Question: I have the following code:
'''
import numpy as np
if __name__ == "__main__":
m = np.matrix([[1, 0, 0],
[0, 1, 0],
[0, 0, 1]])
print(m)
'''
The code runs as expected, but PyCharm seems to think that 'matrix' is not callable. See screenshot.

Since the code runs, clearly 'matrix' is callable. So what's PyCharm complaining about? Am I in the wrong here or is PyCharm? How do I suppress this error?
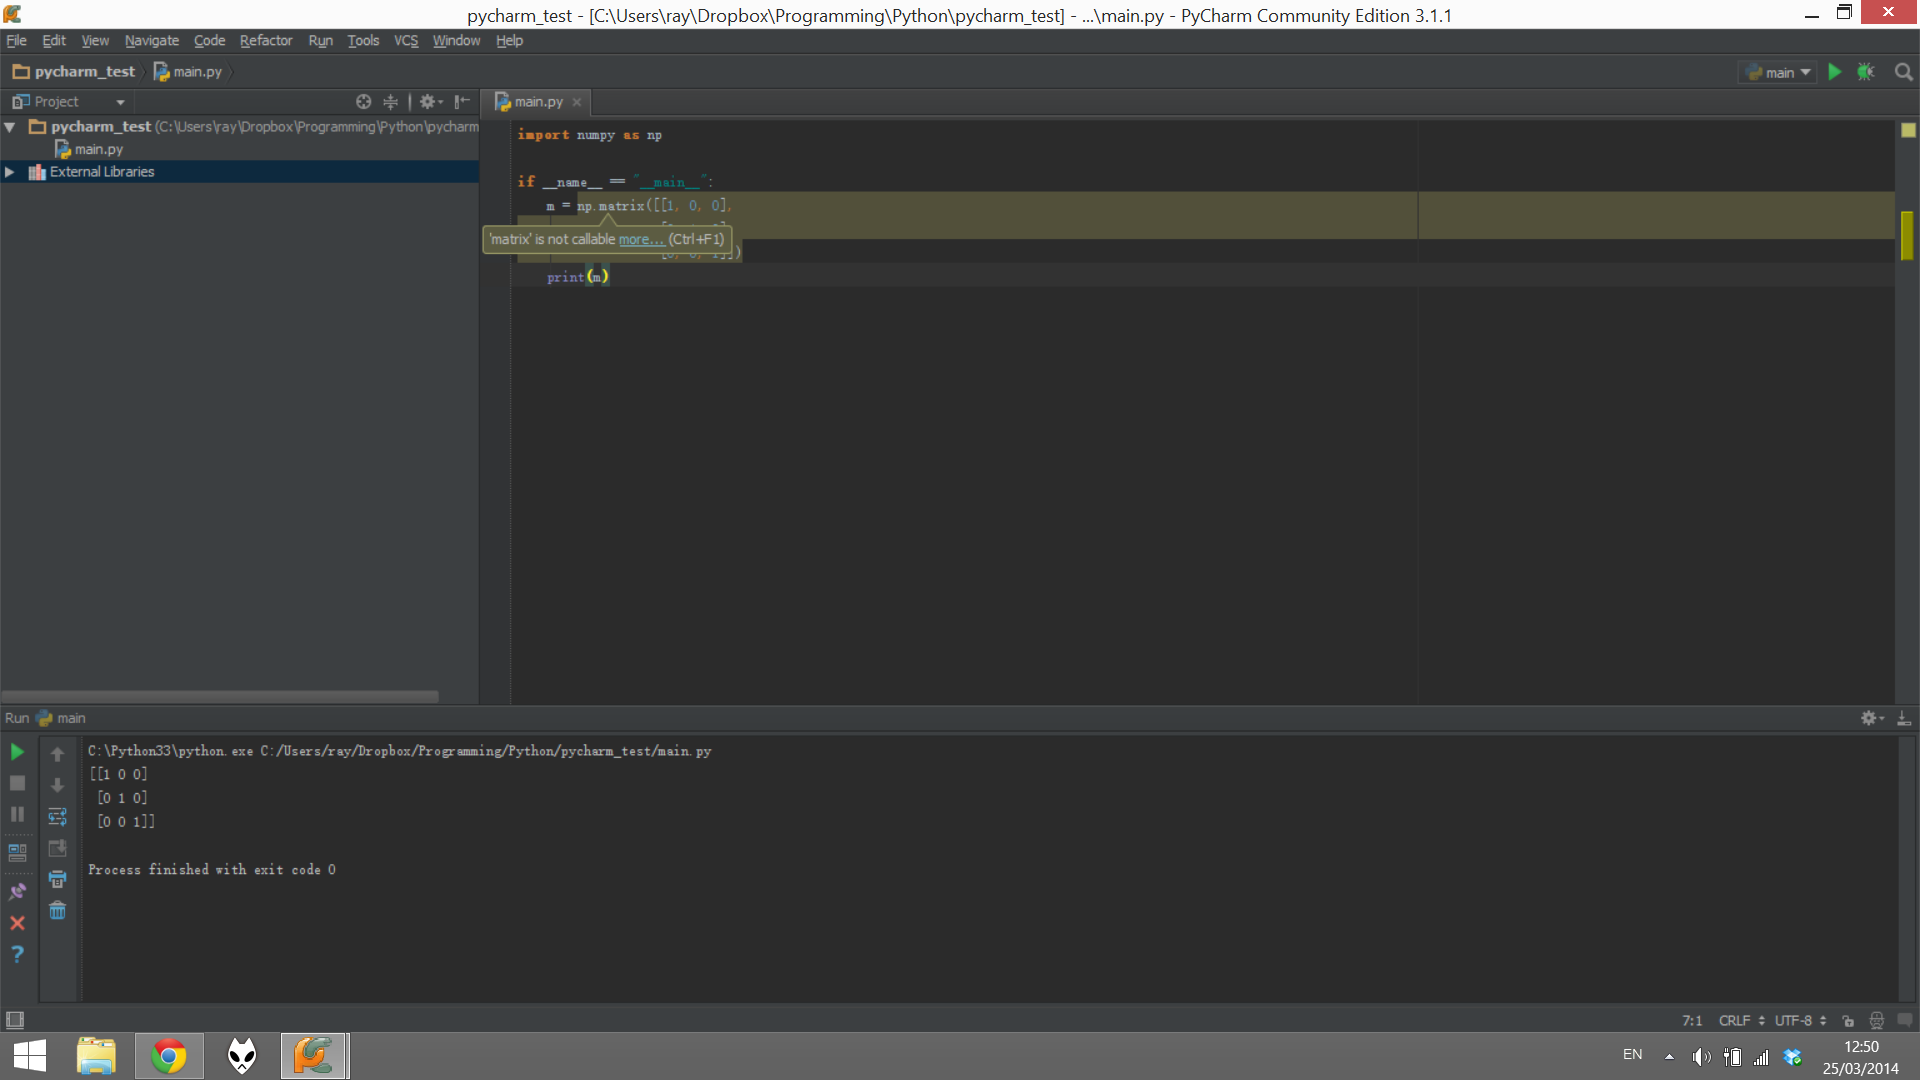
Answer: A simple workaround, at least until the bug is fixed, is to use 'np.mat(...)' instead of 'np.matrix(...)'.
However, note that 'np.mat' will avoid making copies if the input is already a matrix and so you can't use it to do things like make defensive copies.